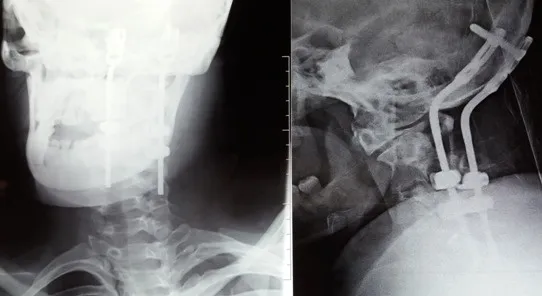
Post-operative X-Ray after occipito-cervical fixation.
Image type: radiology (x_ray)